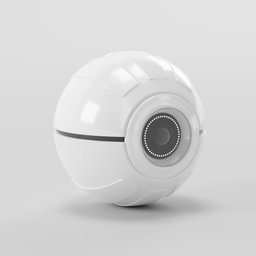
Label: electronics